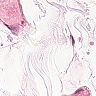
Metastatic tissue present: no